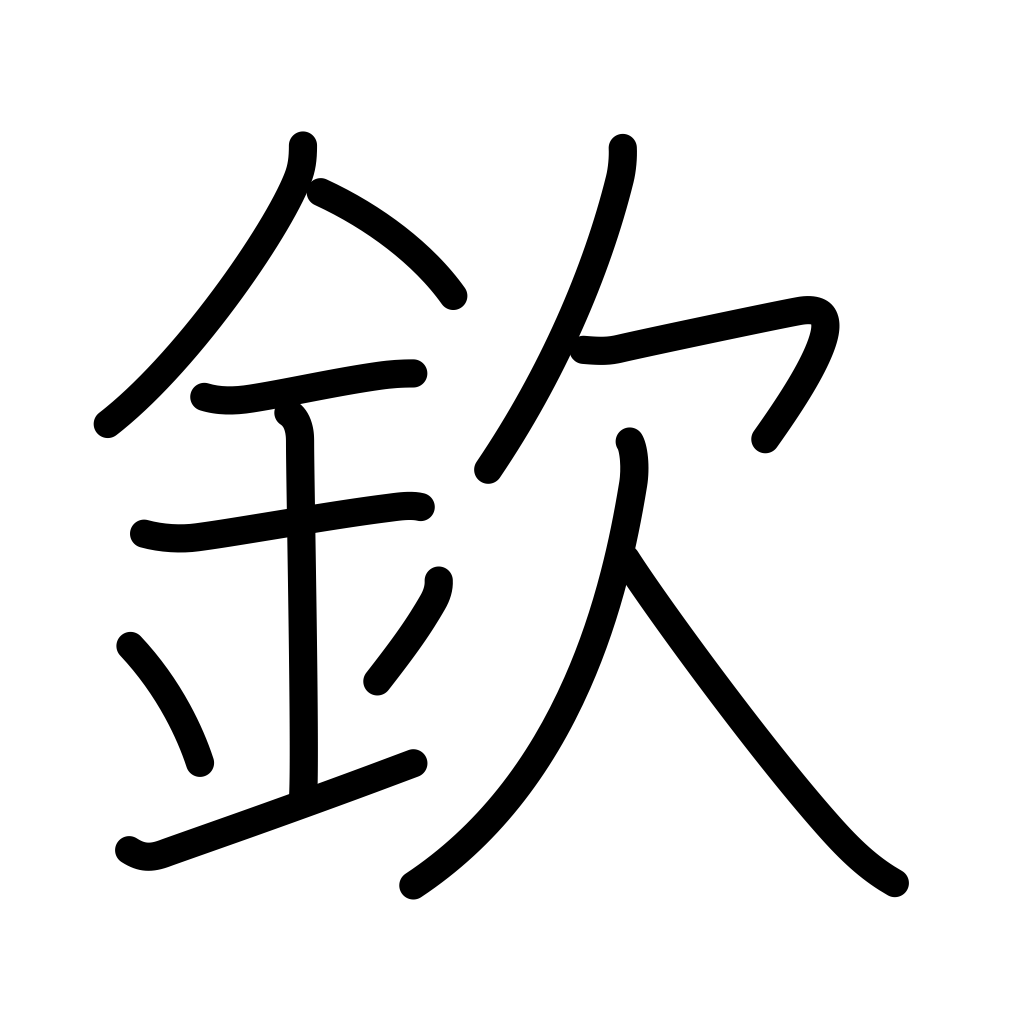
Meaning: respect, revere, long for